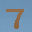
Label: 7